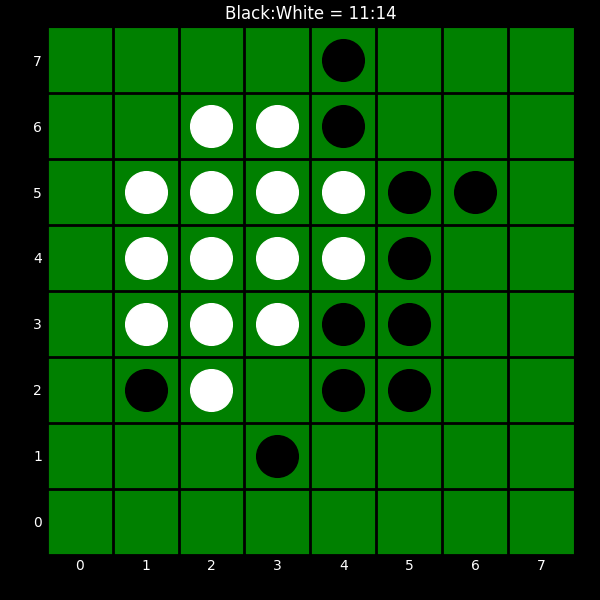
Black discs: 11
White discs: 14